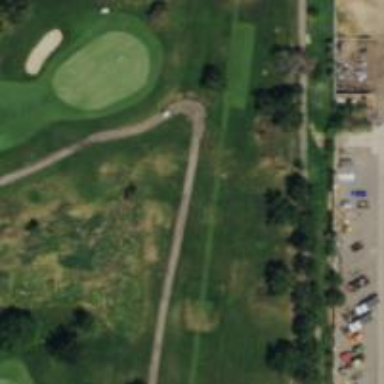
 designated as golf cart path. The tracktype is grade1."